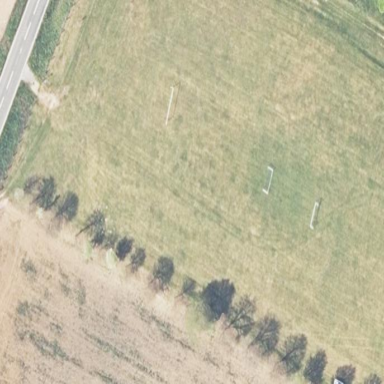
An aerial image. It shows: Soccer pitch designated for leisure and sports activities.